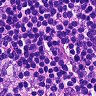
Metastatic tissue present: no